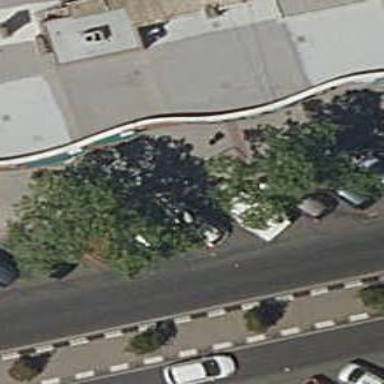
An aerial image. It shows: Kiosk shop.